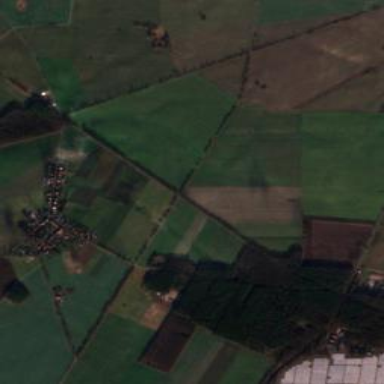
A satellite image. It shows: Picturesque farmland scene.